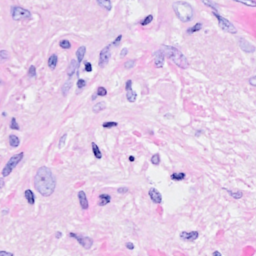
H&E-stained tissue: Breast